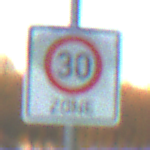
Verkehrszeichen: BeginnZone30
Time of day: SunriseSunset
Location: Outdoor (Nature)
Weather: Clear
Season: Winter
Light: Natural